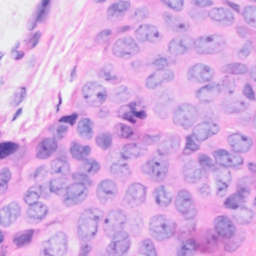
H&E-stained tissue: Breast